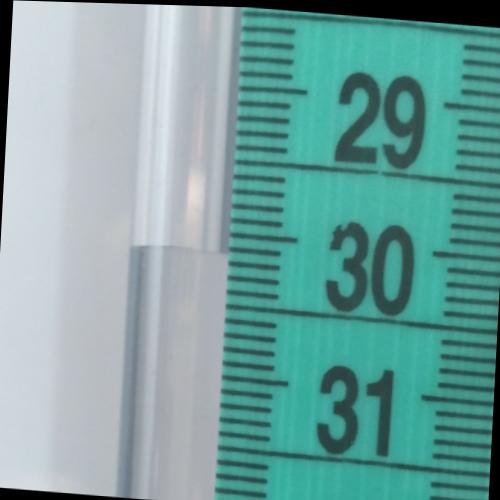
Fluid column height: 30.1 cm